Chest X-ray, PA view. Patient: 40 years old, sex F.
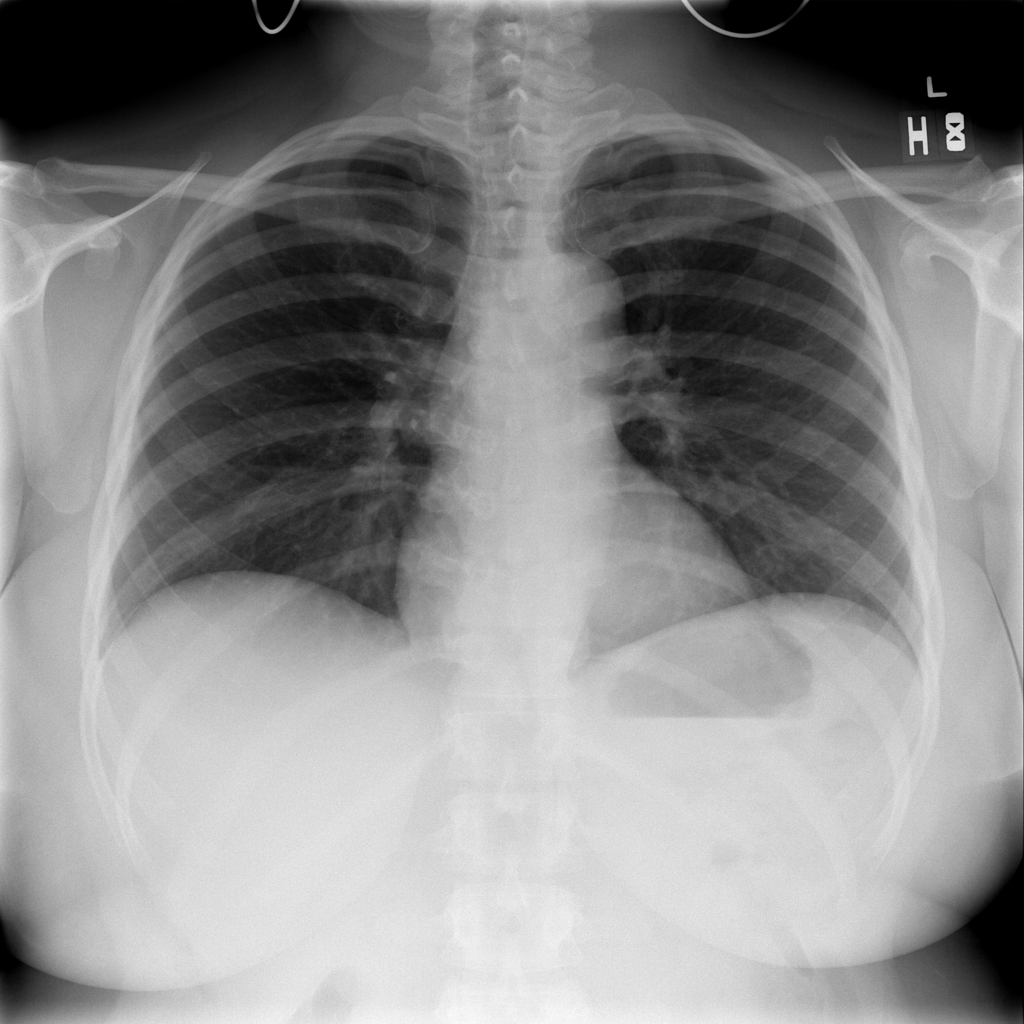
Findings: No Finding